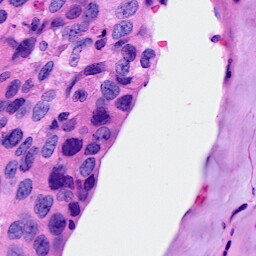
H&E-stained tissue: Breast